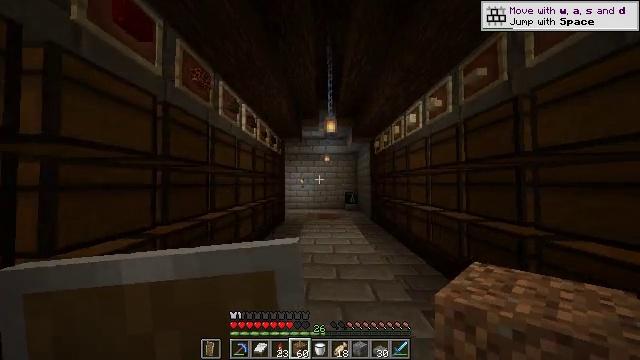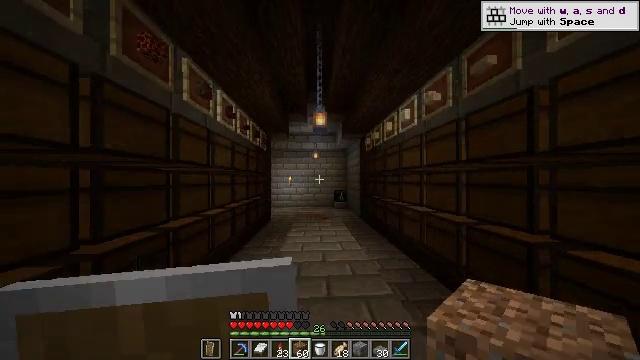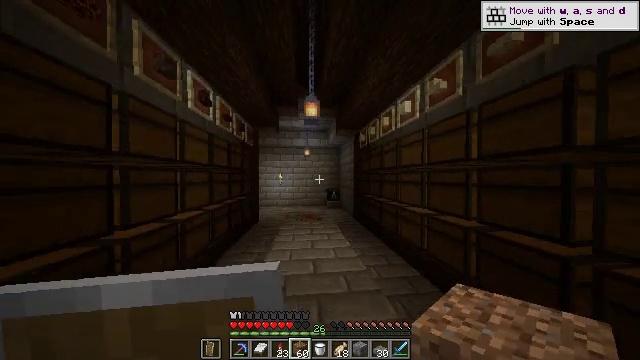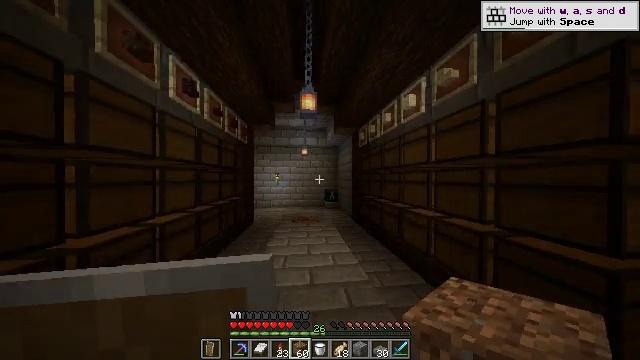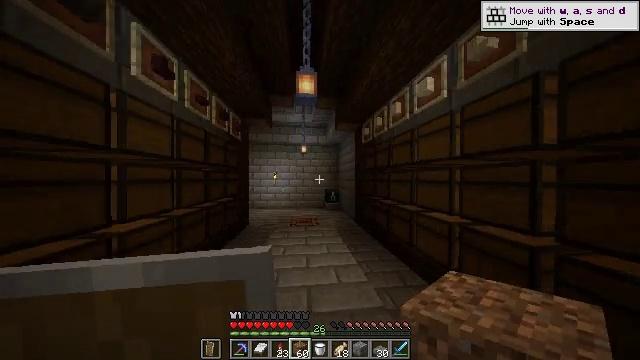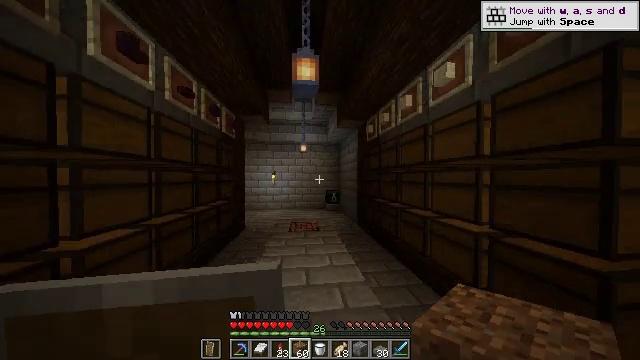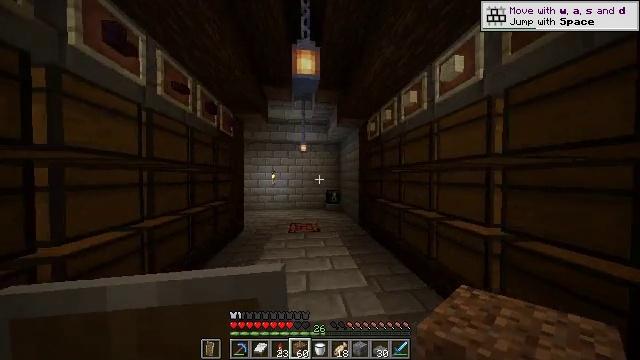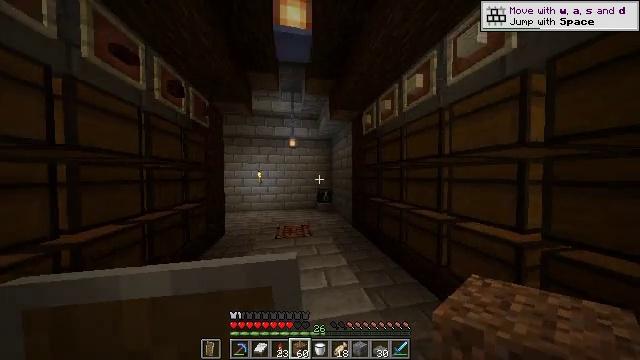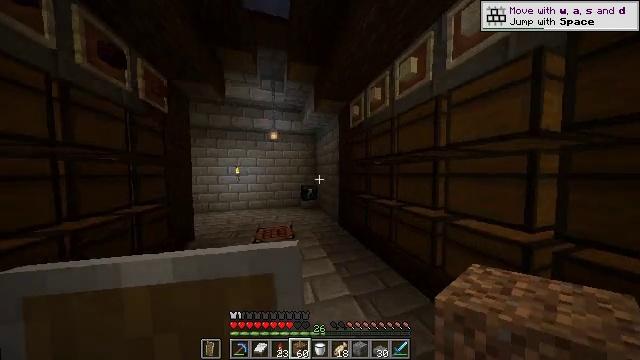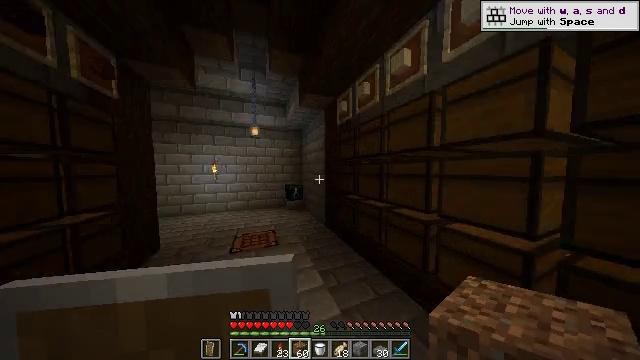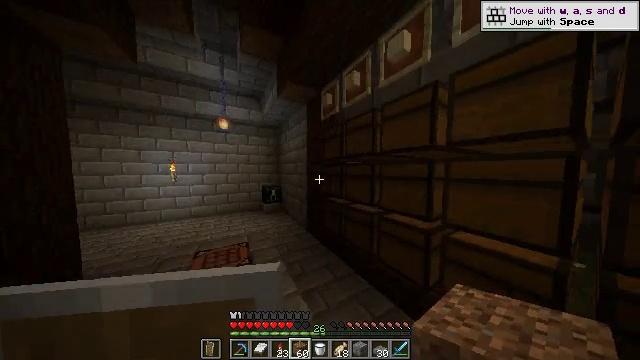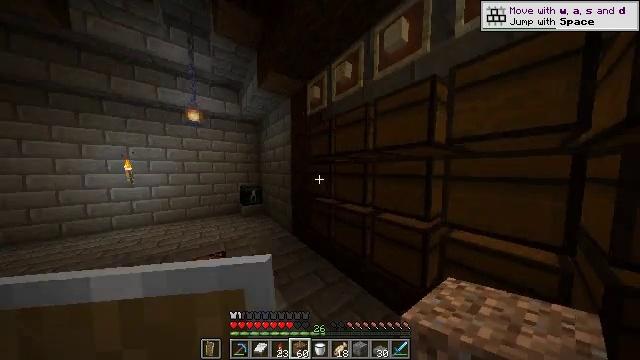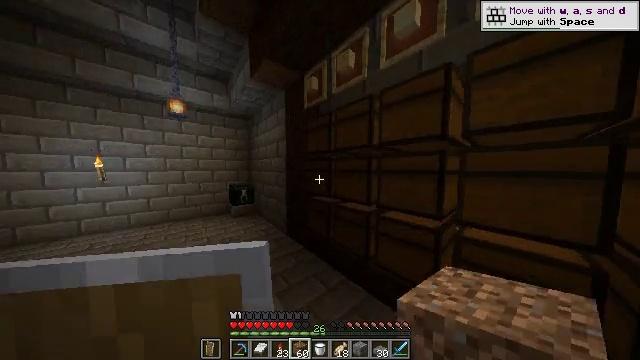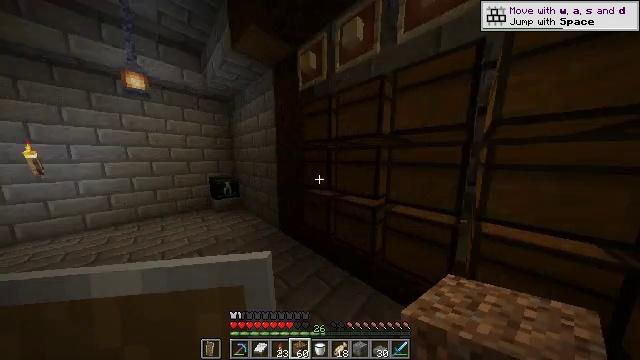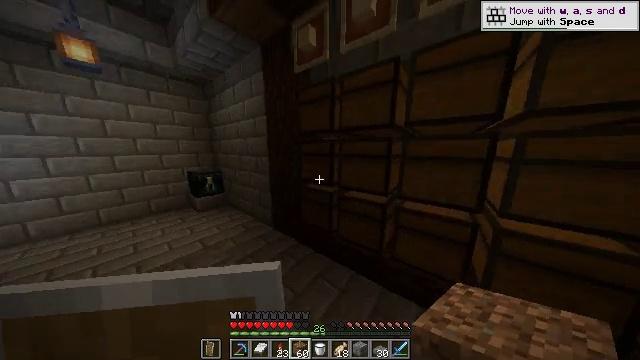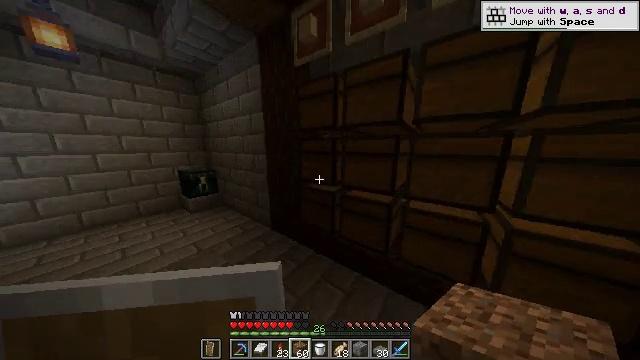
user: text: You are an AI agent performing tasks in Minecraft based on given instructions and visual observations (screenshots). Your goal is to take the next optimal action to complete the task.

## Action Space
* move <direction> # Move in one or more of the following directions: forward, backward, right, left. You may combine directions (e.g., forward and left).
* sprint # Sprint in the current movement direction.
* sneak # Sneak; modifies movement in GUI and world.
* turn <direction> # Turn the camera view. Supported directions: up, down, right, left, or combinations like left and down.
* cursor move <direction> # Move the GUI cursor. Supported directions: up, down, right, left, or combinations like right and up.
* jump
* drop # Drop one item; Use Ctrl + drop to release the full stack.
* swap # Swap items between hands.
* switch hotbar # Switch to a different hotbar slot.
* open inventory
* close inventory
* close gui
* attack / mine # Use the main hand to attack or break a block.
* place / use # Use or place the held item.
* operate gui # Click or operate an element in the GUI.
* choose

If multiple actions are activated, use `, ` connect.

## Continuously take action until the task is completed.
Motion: motion action
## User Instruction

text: Red dye helps to craft red concrete powder.
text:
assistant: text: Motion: move forward, turn right
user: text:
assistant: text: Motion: move forward, turn right
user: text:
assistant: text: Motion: move forward
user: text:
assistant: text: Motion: move forward
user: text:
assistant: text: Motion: move forward
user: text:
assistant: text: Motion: move forward
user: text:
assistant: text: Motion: move forward, turn right
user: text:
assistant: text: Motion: move forward, turn right and down
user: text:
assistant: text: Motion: move forward, turn right
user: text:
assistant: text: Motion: move forward and move left, turn right
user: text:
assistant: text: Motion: move forward and move left, turn right
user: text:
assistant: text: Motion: move forward and move left, turn right
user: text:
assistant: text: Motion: move forward and move left, turn right and down
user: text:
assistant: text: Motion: move forward and move left, turn right and down
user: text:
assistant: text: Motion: turn right
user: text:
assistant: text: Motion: no_op
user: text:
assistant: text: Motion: turn right and down
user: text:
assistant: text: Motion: turn right and down
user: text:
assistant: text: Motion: turn right, use / place
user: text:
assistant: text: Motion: use / place
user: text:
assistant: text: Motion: use / place
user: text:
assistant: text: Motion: no_op
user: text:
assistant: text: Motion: no_op
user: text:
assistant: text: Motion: open gui
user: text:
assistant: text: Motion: no_op
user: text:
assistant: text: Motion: no_op
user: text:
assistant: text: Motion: no_op
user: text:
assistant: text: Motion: cursor move up
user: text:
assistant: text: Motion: cursor move up
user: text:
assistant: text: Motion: no_op